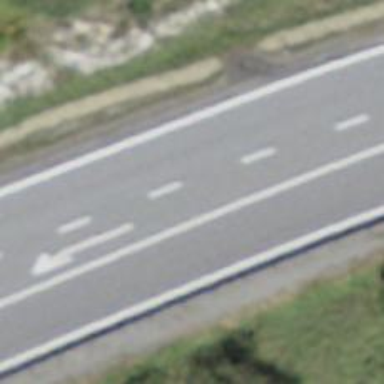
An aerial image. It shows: Asphalt road classified as primary highway.